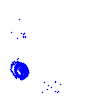
Particle: electron